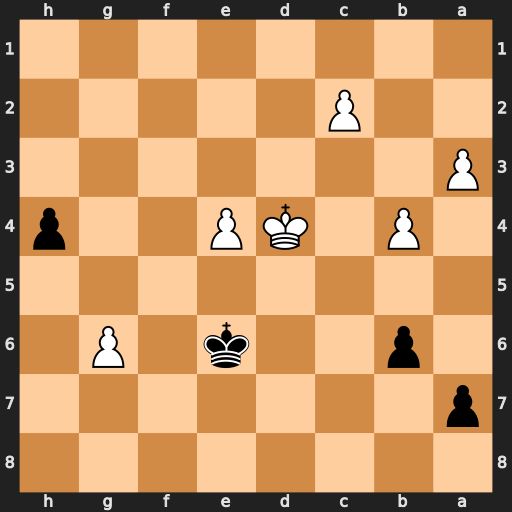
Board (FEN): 8/p7/1p2k1P1/8/1P1KP2p/P7/2P5/8
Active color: b
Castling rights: -
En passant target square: -
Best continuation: h3 Ke3 h2 g7 Kf7